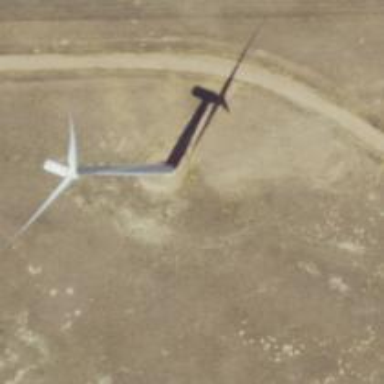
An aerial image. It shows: Wind generator powered by horizontal axis wind turbine.